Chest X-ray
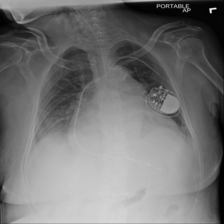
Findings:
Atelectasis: positive
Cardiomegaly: positive
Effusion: positive
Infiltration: positive
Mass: negative
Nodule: negative
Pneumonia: negative
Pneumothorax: negative
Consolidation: negative
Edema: negative
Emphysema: negative
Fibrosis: negative
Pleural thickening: negative
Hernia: negative